Question: i want to add the label value for the pie legend, but i can only see the label without the value.
This is what i see
but i want to see the value for each letter
'''
var ctx = $('#chart').find('canvas').get(0).getContext('2d');
var myPieChart = new Chart(ctx).Pie(data2,options);
var legend = myPieChart.generateLegend();
$('#chart').find('.legend').html(legend);
'''
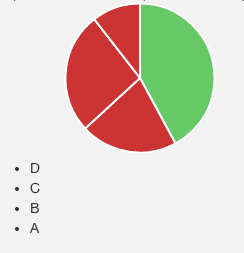
Answer: You can set the legend template to include the value next to the label like;
'''
legendTemplate : "<ul class="<%=name.toLowerCase()%>-legend"><% for (var i=0; i<segments.length; i++){%><li><span style="background-color:<%=segments[i].fillColor%>"></span><%if(segments[i].label){%><%=segments[i].label%> : <%=segments[i].value%> <%}%></li><%}%></ul>",
'''
'''
var pieData = [{
value: 24.8,
color: "#40af49",
label: "African American"
}, {
value: 2.9,
color: "#ac558a",
label: "Other"
}, {
value: 5.7,
color: "#f05541",
label: "Multi-Racial, Not Hispanic"
}, {
value: 19.1,
color: "#3ac2d0",
label: "Hispanic/Latino"
}, {
value: 6.5,
color: "#faaf3c",
label: "Asian"
}, {
value: 41,
color: "#4287b0",
label: "White/Caucasian"
}];
var helpers = Chart.helpers;
var race = new Chart(document.getElementById("race").getContext("2d")).Doughnut(pieData, {
tooltipTemplate: "<%if (label){%><%=label%>: <%}%><%= value %>%",
legendTemplate : "<ul class="<%=name.toLowerCase()%>-legend"><% for (var i=0; i<segments.length; i++){%><li><span style="background-color:<%=segments[i].fillColor%>"></span><%if(segments[i].label){%><%=segments[i].label%> : <%=segments[i].value%>% <%}%></li><%}%></ul>",
animateRotate: true
});
var legendHolder = document.createElement('div');
legendHolder.innerHTML = race.generateLegend();
// Include a html legend template after the module doughnut itself
helpers.each(legendHolder.firstChild.childNodes, function (legendNode, index) {
helpers.addEvent(legendNode, 'mouseover', function () {
var activeSegment = race.segments[index];
activeSegment.save();
race.showTooltip([activeSegment]);
activeSegment.restore();
});
});
helpers.addEvent(legendHolder.firstChild, 'mouseout', function () {
race.draw();
});
race.chart.canvas.parentNode.parentNode.appendChild(legendHolder.firstChild);
'''
'''
<script src="http://www.chartjs.org/assets/Chart.min.js"></script>
<canvas id="race" width="250" height="250" style="width: 250px; height: 250px;"></canvas>
'''
EDIT:
if you would like to display the percentage the value represents you can access the 'total' within the template like so
'legendTemplate: "<ul class="<%=name.toLowerCase()%>-legend"><% for (var i=0; i<segments.length; i++){%><li><span style="background-color:<%=segments[i].fillColor%>"></span><%if(segments[i].label){%><%=segments[i].label%> : <%=(segments[i].value/total)*100%>% <%}%></li><%}%></ul>",'
'''
var data = [{
value: 301,
color: "#F7464A",
highlight: "#FF5A5E",
label: "Red"
}, {
value: 120,
color: "#FDB45C",
highlight: "#FFC870",
label: "Yellow"
}, {
value: 0,
color: "#3BA5D9",
highlight: "#3BA5D9",
label: "Blue"
}]
//canvases
var chart = document.getElementById("chart").getContext("2d");
var helpers = Chart.helpers;
//charts
var myChart = new Chart(chart).Doughnut(data, {
tooltipTemplate: "<%if (label){%><%=label%>: <%}%><%= value %>",
legendTemplate: "<ul class="<%=name.toLowerCase()%>-legend"><% for (var i=0; i<segments.length; i++){%><li><span style="background-color:<%=segments[i].fillColor%>"></span><%if(segments[i].label){%><%=segments[i].label%> : <%= Math.floor(((segments[i].value/total)*100)+0.5) %>% <%}%></li><%}%></ul>",
animateRotate: true
});
var legendHolder = document.createElement('div');
legendHolder.innerHTML = myChart.generateLegend();
// Include a html legend template after the module doughnut itself
helpers.each(legendHolder.firstChild.childNodes, function (legendNode, index) {
helpers.addEvent(legendNode, 'mouseover', function () {
var activeSegment = race.segments[index];
activeSegment.save();
race.showTooltip([activeSegment]);
activeSegment.restore();
});
});
helpers.addEvent(legendHolder.firstChild, 'mouseout', function () {
myChart.draw();
});
myChart.chart.canvas.parentNode.parentNode.appendChild(legendHolder.firstChild);
'''
'''
<script src="http://www.quincewebdesign.com/cdn/Chart.js"></script>
<canvas id="chart"></canvas>
'''